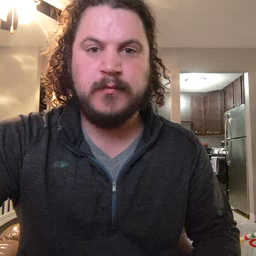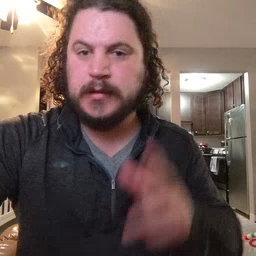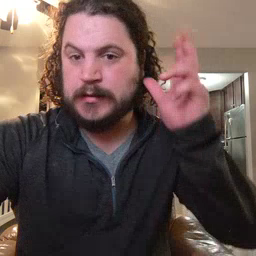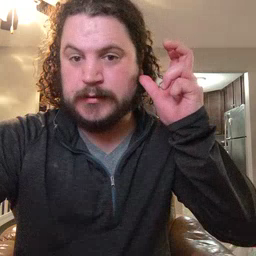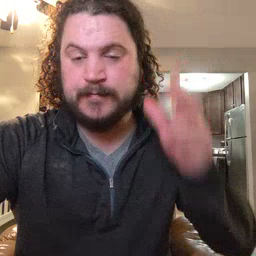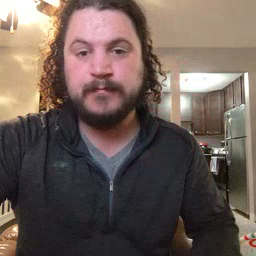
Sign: listen